Question: I'm currently using Elipse Luna, and I'm trying to figure out how to remove the path name from the editor tabs when multiple files with the same name but different directories are opened (see screenshot).

So, in other words, keep the file name, but remove the path name inside the parentheses.
I've done this in the past with previous versions of Eclipse, but I can't for the life of me remember how I did it. I just find that path names take up a lot of real estate in my editor and it doesn't take long before tabs are hidden away.
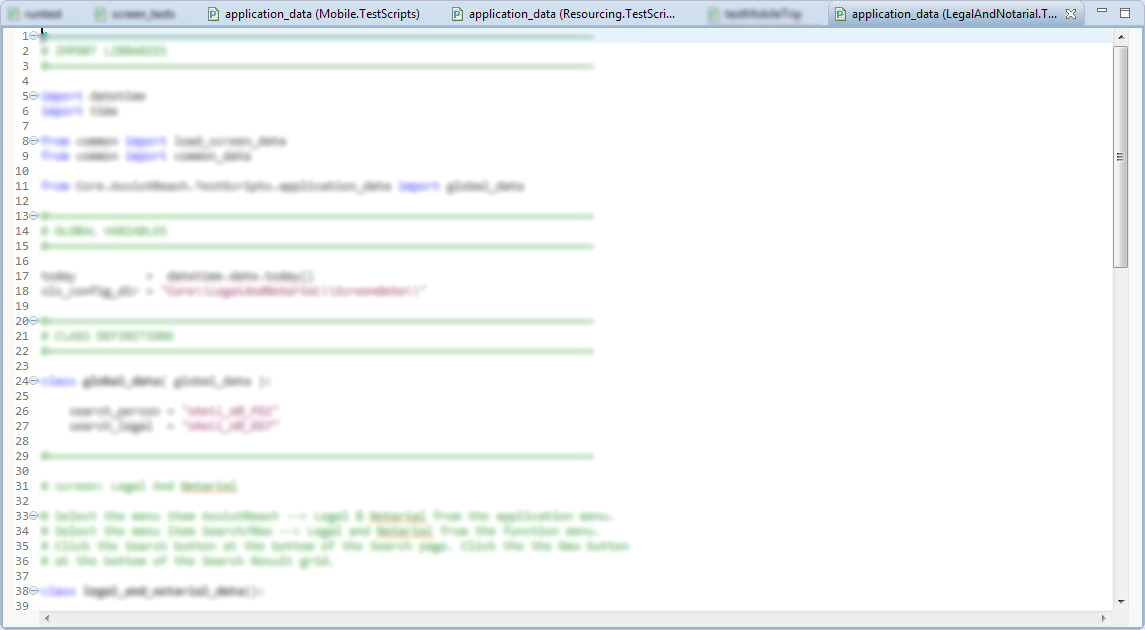
Answer: You're correct that this is a Pydev setting.
Go to Preferences -> PyDev -> Editor caption/icon
and change Django modules handling: to
"Show as a regular module"